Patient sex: F
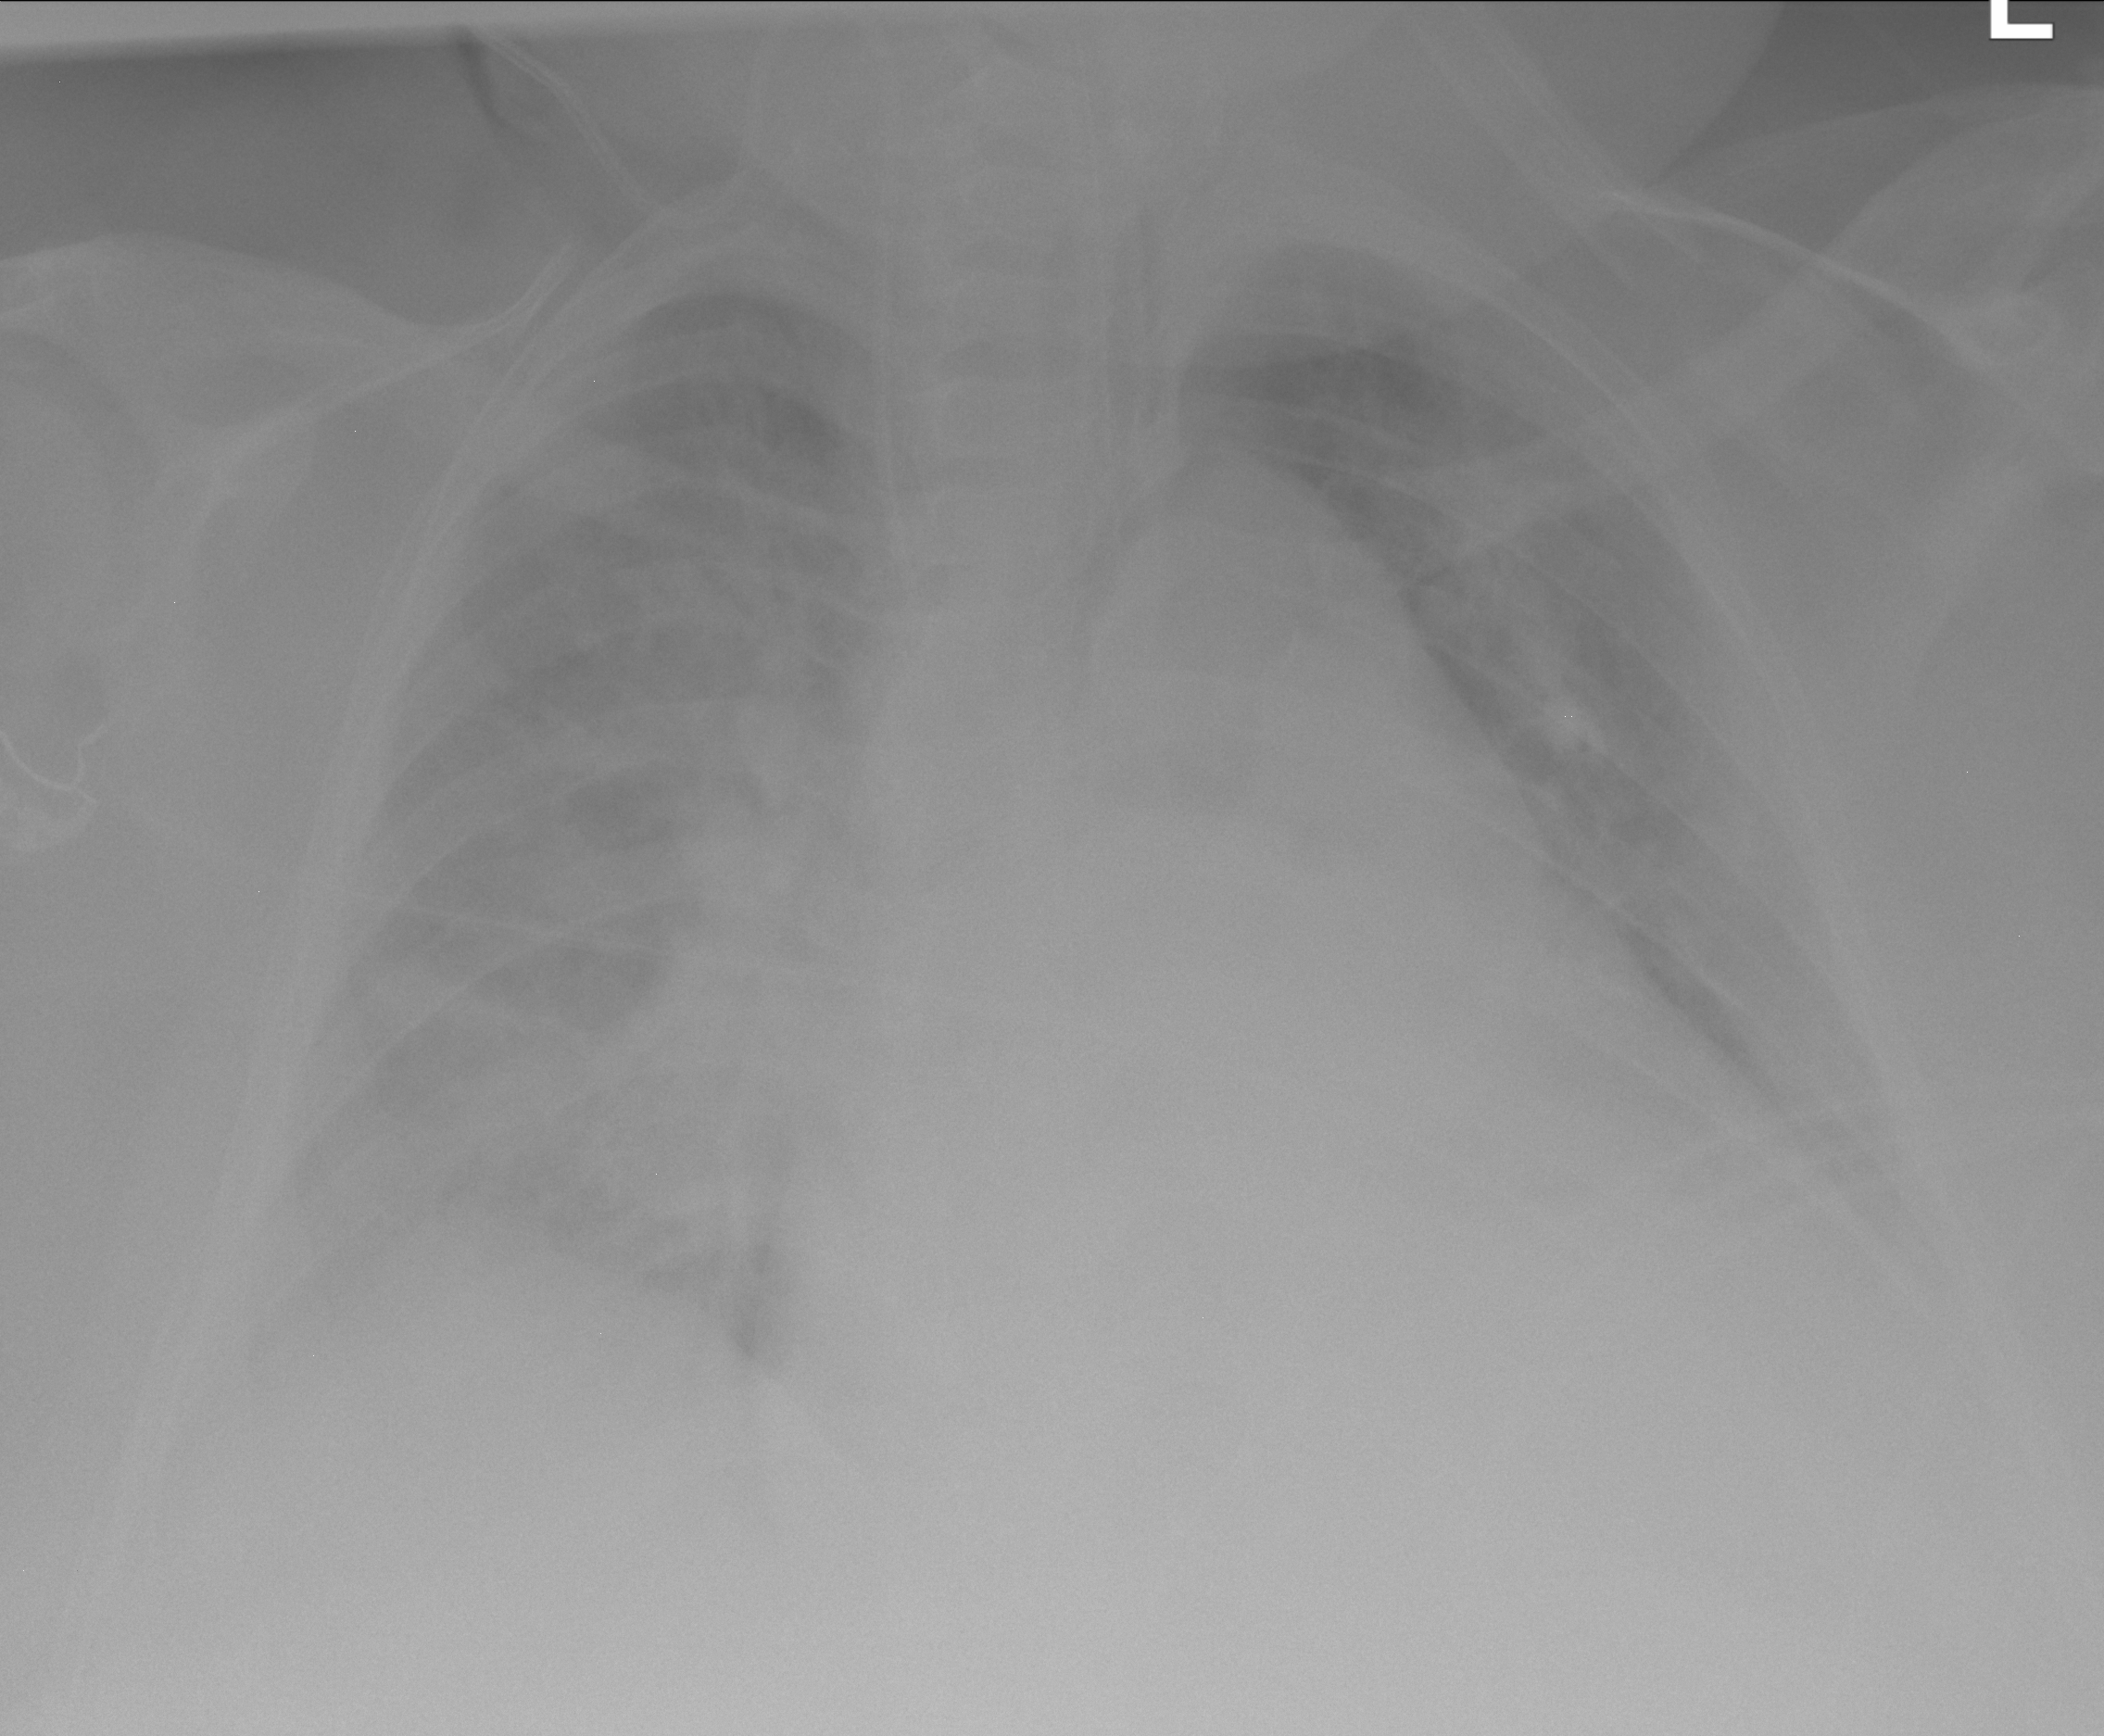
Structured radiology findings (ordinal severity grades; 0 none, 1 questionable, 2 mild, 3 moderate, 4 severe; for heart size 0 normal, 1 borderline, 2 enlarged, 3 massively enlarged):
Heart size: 2
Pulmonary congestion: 2
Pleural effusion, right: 0
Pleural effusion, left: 1
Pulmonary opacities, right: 1
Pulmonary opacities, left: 0
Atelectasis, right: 2
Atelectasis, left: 0